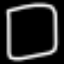
Label: square